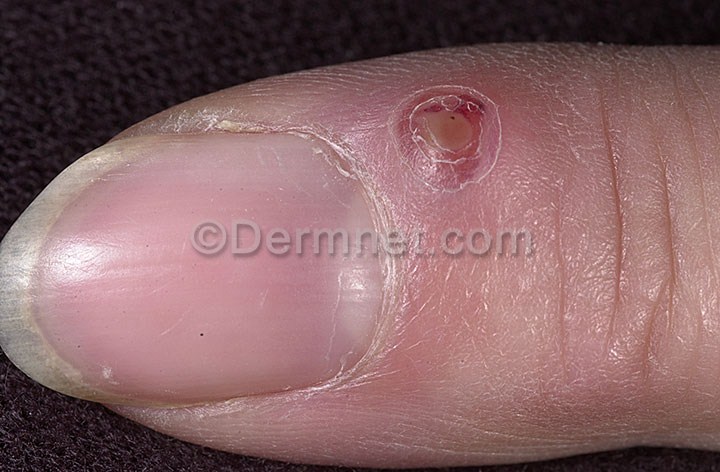
Disease: Nail Fungus and other Nail Disease